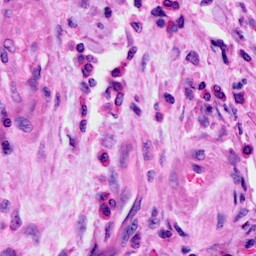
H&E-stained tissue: Cervix